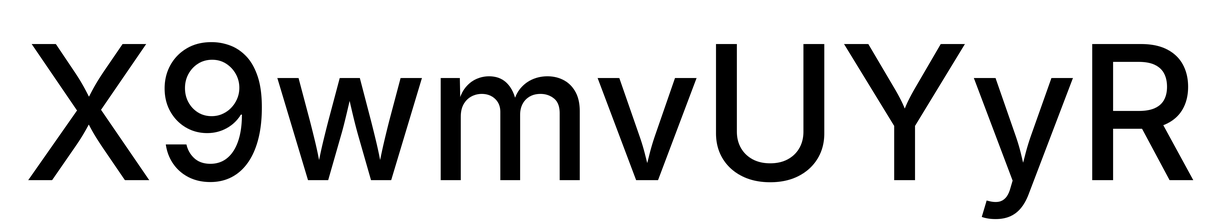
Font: Inter_Medium